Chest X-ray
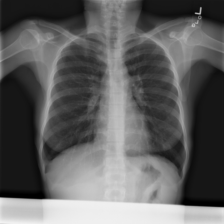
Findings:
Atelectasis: negative
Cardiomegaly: negative
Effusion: negative
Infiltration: negative
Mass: negative
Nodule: negative
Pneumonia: negative
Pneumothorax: negative
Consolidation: negative
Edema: negative
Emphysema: negative
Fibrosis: negative
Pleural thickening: negative
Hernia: negative